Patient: sex F, age 54
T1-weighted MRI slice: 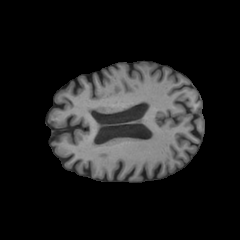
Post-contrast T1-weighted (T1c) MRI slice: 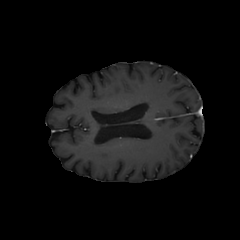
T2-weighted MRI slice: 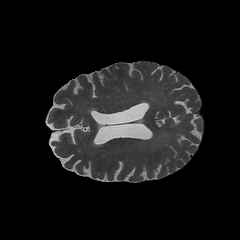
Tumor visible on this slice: yes
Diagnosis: Glioblastoma, IDH-wildtype
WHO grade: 4